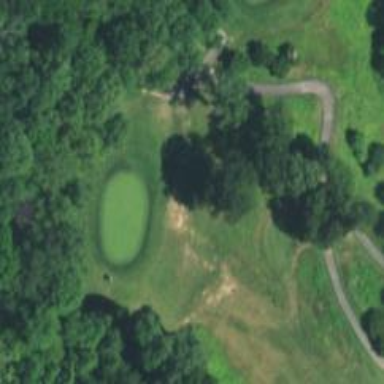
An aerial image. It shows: View of golf hole.